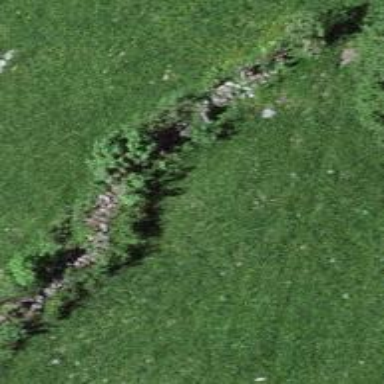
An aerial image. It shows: Wall made of dry stone.